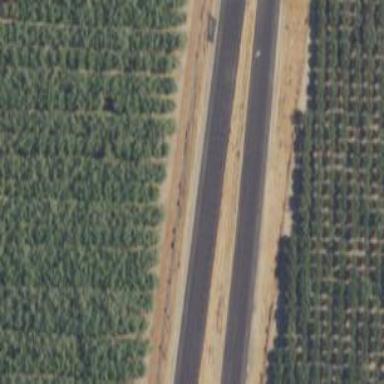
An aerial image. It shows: Expressway with asphalt surface classified as trunk highway.